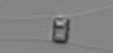
Label: Chaetoceros_similis